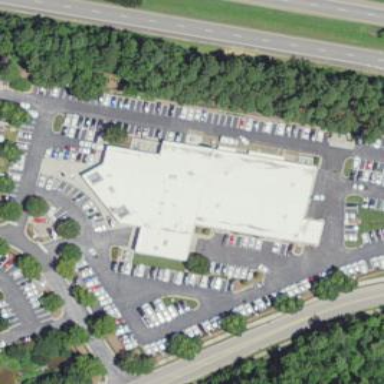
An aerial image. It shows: Building that houses car shop.